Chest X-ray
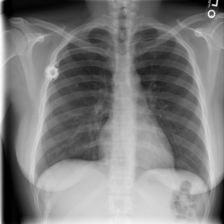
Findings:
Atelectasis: negative
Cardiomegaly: negative
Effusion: negative
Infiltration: negative
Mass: negative
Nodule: negative
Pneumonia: negative
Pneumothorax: negative
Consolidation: negative
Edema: negative
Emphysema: negative
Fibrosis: negative
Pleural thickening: negative
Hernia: negative